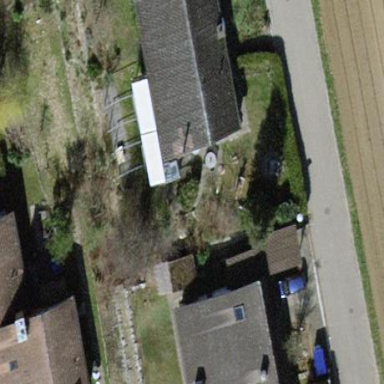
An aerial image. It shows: Detached building with saltbox-shaped roof.